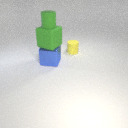
small green rubber cylinder above large green rubber cube